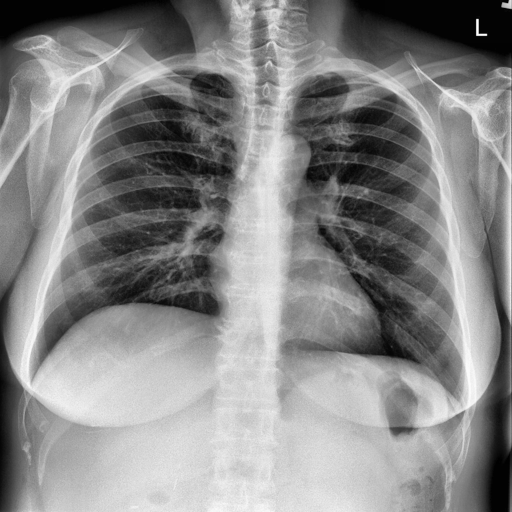
Finding: NORMAL